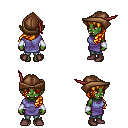
a pixel art fantasy rpg character, female body template, orc, green skin, chain tabard jacket, teal pants, light blonde left-swept hairstyle, leather cap, white cloth bracers, maroon shoes, four views (front, back, left, right), 2x2 character sprite sheet, small pixel art, hard edges, no anti-aliasing